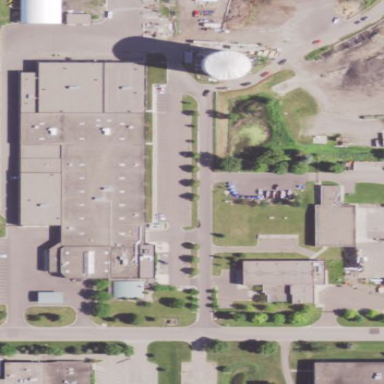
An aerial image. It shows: Public works depot.